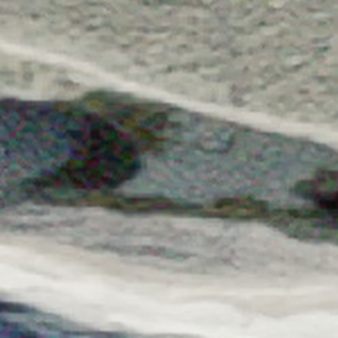
Label: other